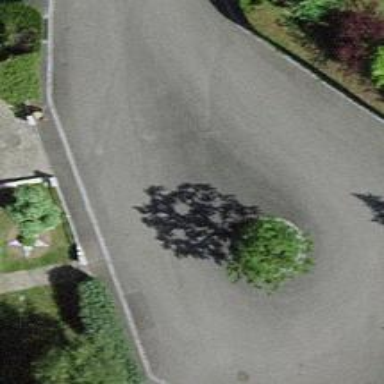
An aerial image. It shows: Turning loop on the road.